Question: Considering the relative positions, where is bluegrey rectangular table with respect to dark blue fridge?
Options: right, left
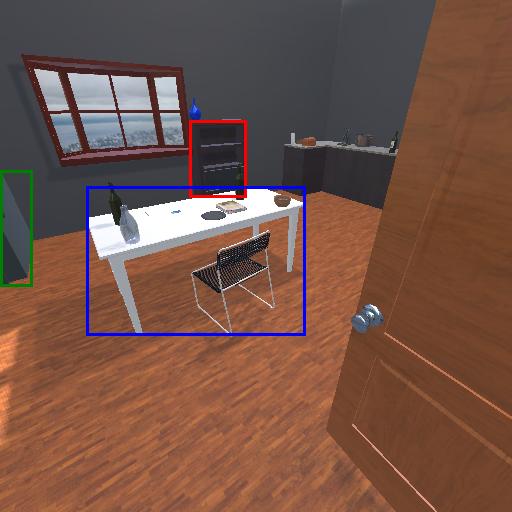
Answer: right